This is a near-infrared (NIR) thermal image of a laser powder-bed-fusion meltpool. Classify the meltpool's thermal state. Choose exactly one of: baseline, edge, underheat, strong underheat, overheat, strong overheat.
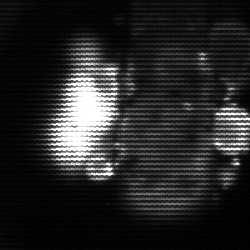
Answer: strong underheat